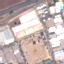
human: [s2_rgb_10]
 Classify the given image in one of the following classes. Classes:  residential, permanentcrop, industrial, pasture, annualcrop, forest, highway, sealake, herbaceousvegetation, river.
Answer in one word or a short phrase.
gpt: Industrial